Question: Is it possible to highlight the content of a tag in Aptana with some key combination?
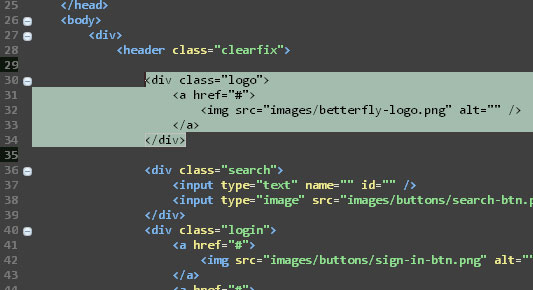
Answer: It is possible pressing on top tag... ++ (only works with some versions) and to select all internal data tags press on top tag .. ++ then press